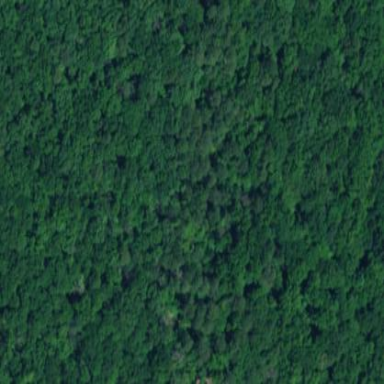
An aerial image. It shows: Area of evergreen woodland.